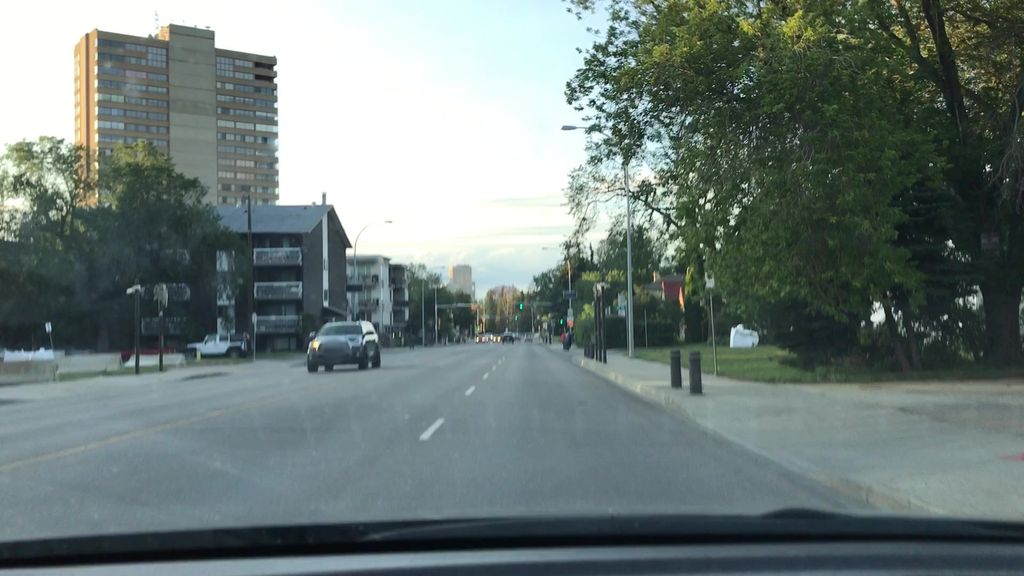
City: edmonton